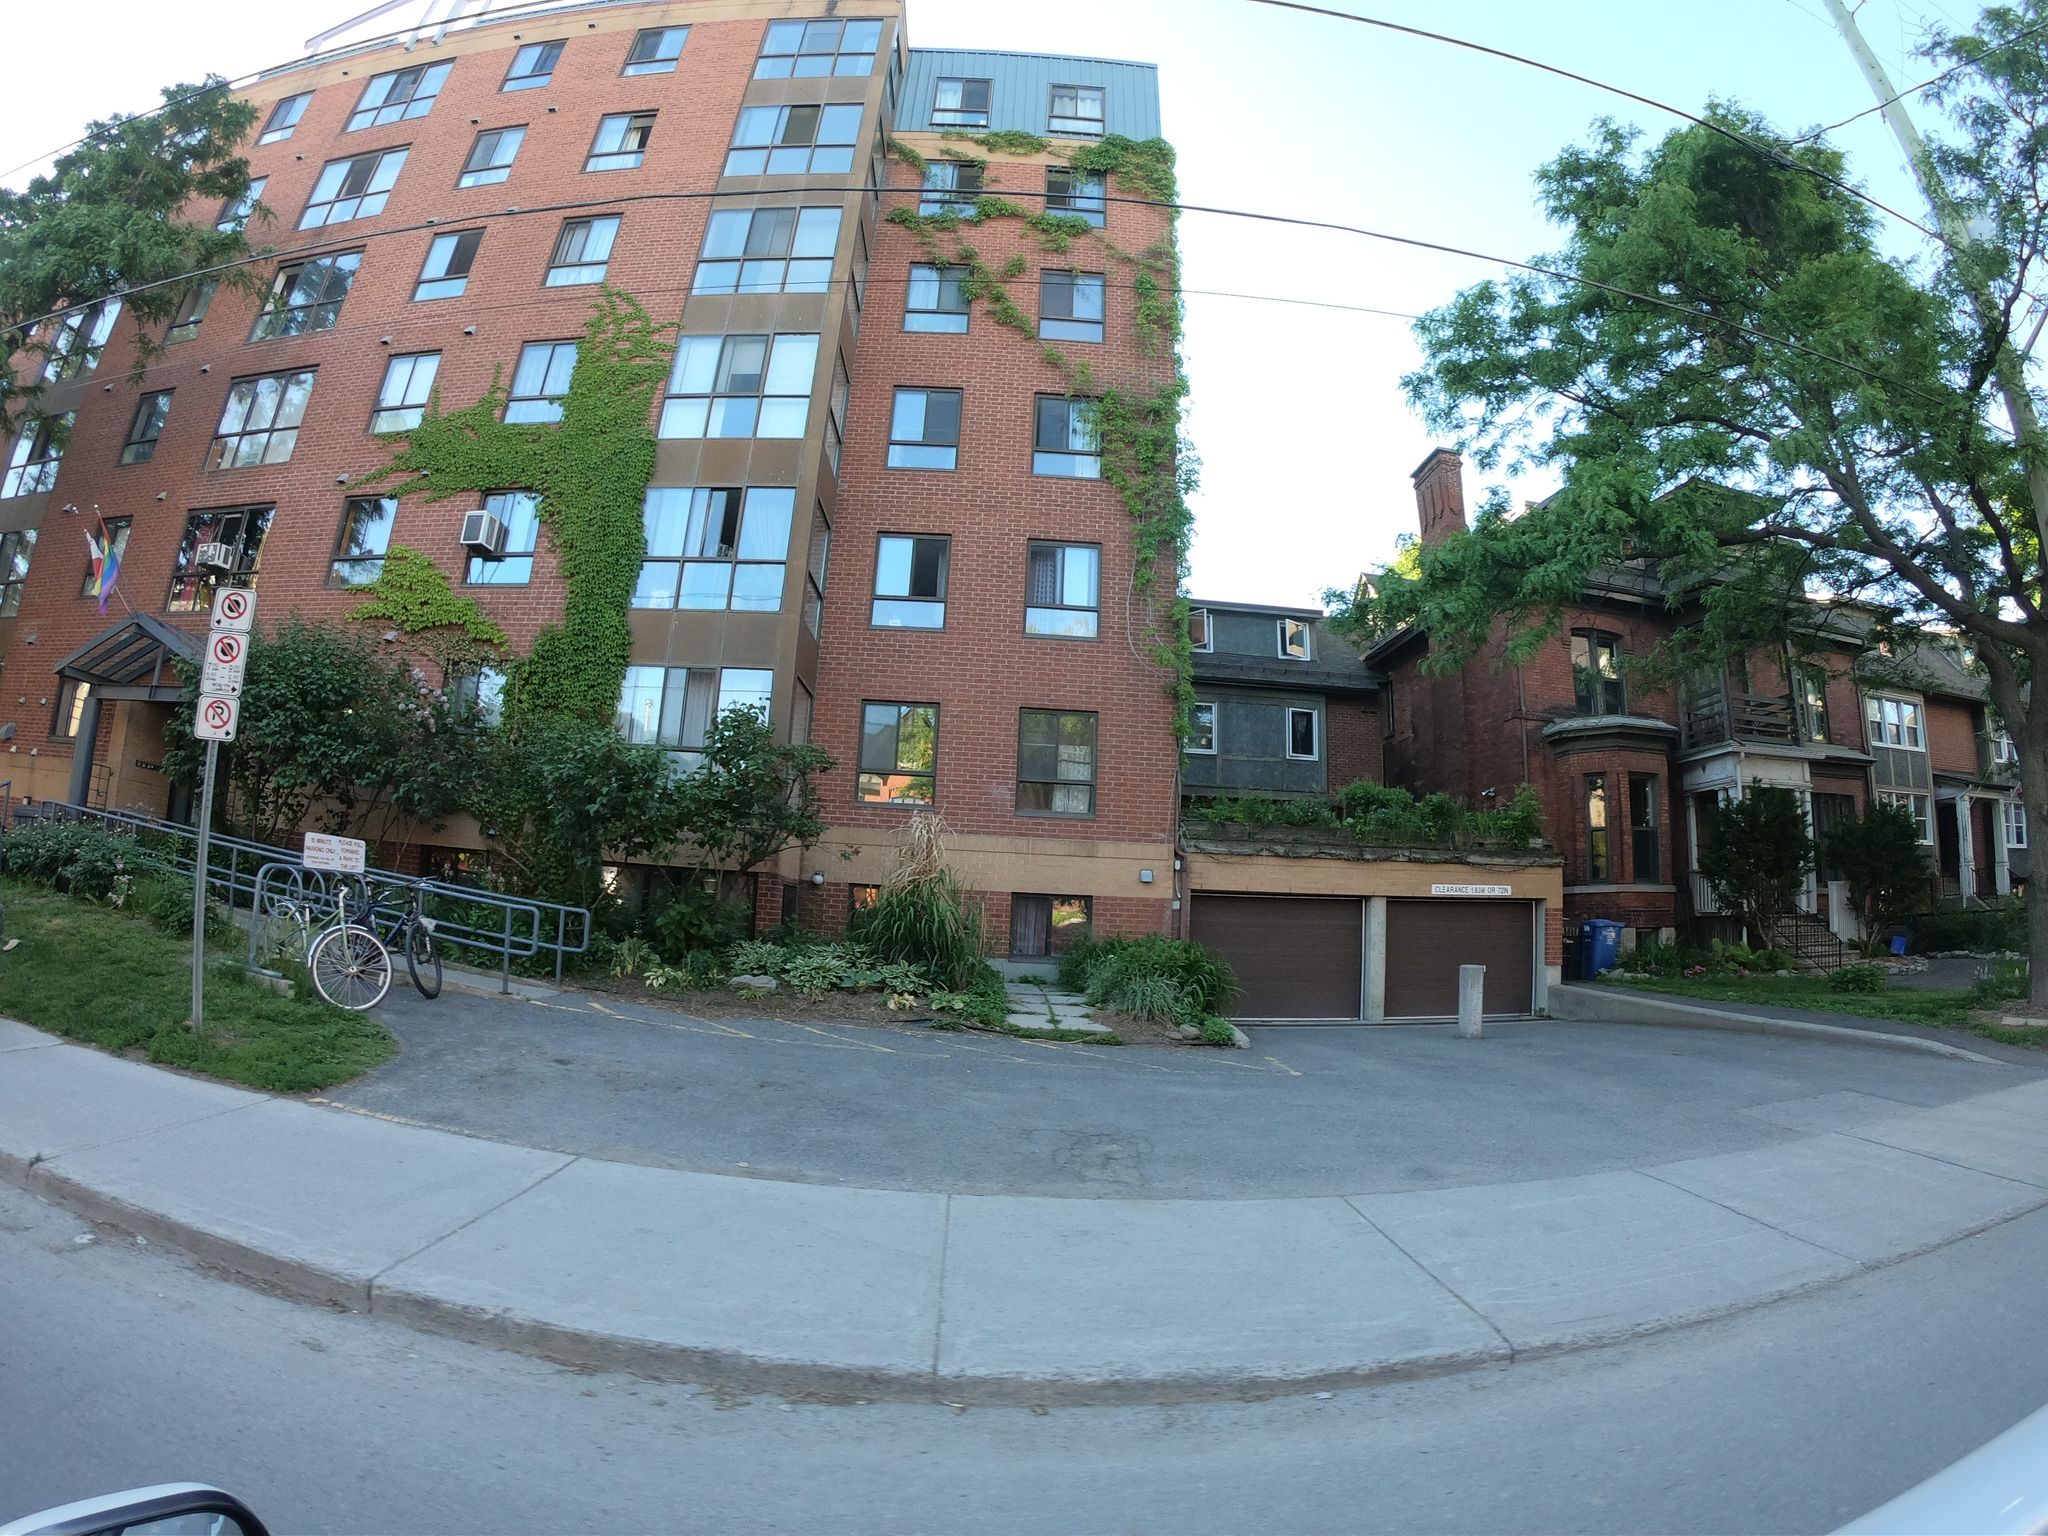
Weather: clear
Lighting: day
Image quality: good
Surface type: driving surface
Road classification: secondary
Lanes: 2
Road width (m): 1.5
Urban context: urban centre
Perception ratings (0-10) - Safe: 2.04, Lively: 8.51, Beautiful: 8.5, Boring: 3.24, Depressing: 5.59, Wealthy: 4.61